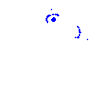
Particle: proton